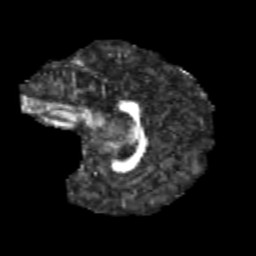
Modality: FA
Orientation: sagittal
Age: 9
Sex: female
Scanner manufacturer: siemens
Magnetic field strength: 3 T
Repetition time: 3.8 s
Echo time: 0.07 s